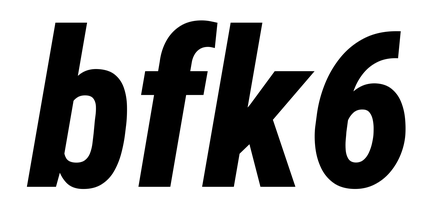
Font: Roboto-Italic_Condensed_ExtraBold_Italic